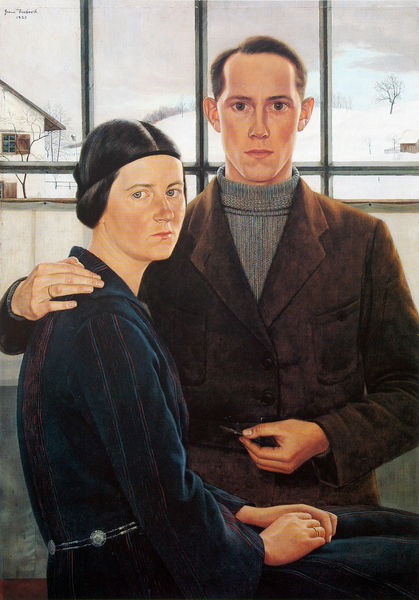
Titel: Meine Frau und ich
Künstler: Hermann Tiebert
Standort: München
Institution: Städtische Galerie im Lenbachhaus
Schlagwörter: baum, blau, hand, mann, weiß, braun, fenster, frau, frisur, grau, haar, kleid, köpfe, ausblick, gürtel, schnee, anzug, gesichter, jacke, hände, portrait, paar, scheitel, zwei, pfeife, streifen, ehe, rollkragen, balu, pullover, kleod, schad